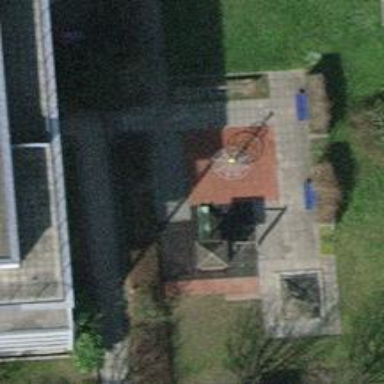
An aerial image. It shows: Playground featuring slide.